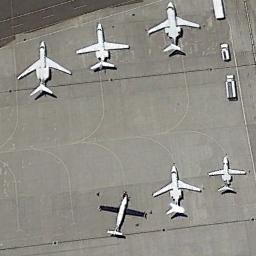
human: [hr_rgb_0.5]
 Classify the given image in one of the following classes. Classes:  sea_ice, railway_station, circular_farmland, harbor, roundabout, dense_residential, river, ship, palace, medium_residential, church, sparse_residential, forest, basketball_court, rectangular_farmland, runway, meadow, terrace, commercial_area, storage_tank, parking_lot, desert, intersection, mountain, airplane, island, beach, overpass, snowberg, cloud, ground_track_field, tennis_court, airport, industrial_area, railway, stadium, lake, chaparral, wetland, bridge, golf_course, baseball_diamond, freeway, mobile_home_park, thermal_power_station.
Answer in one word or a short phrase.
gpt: airplane